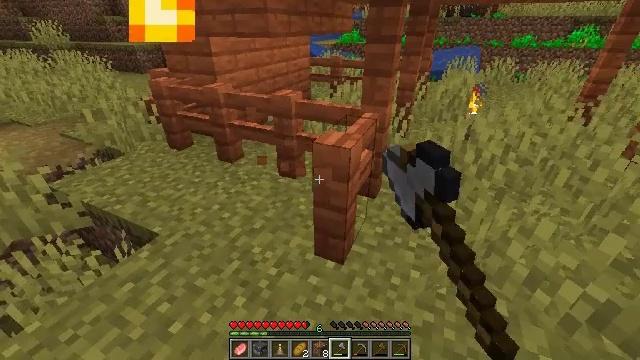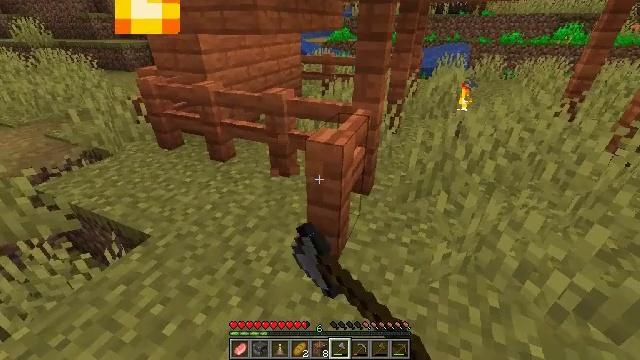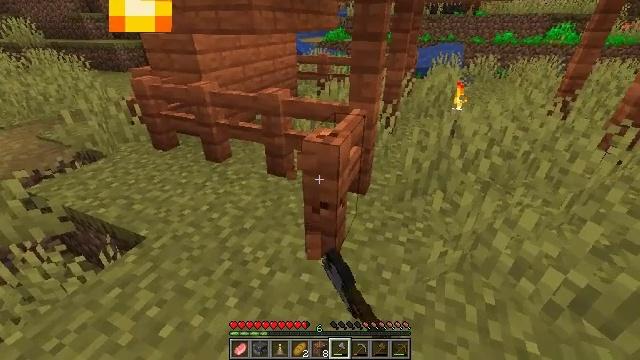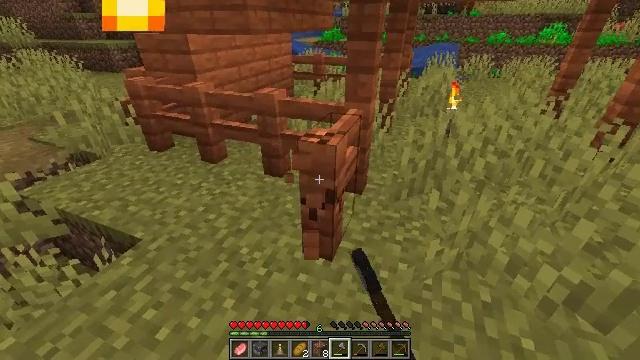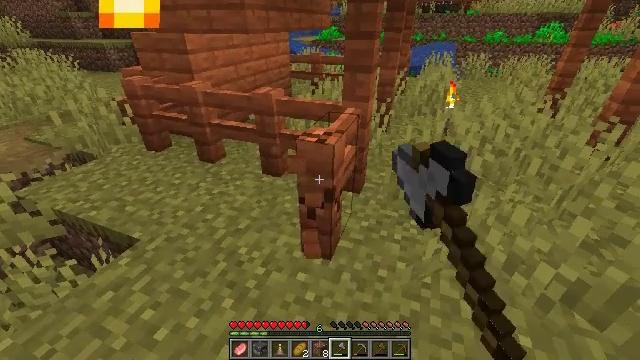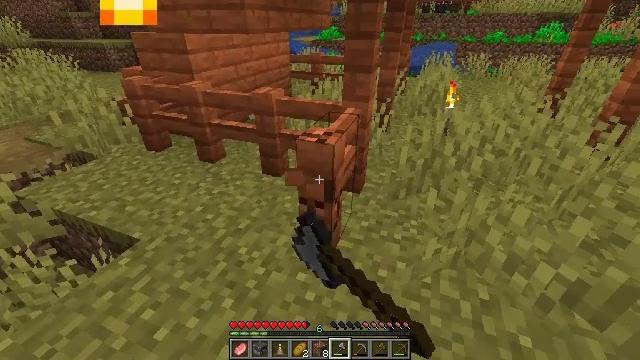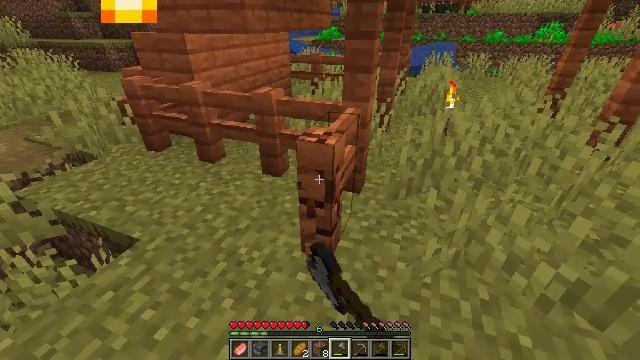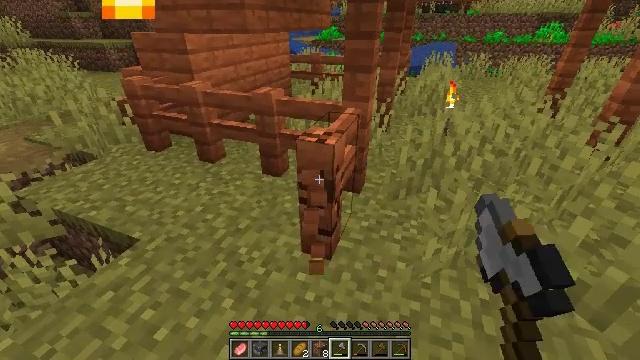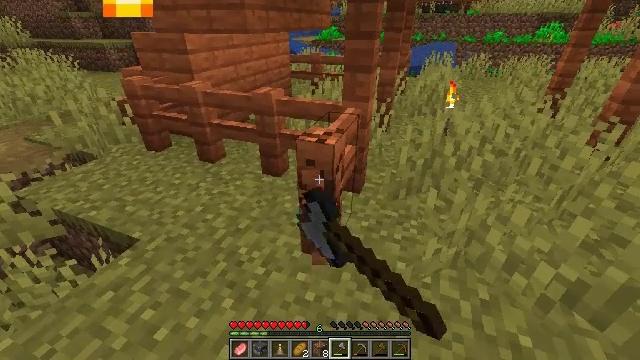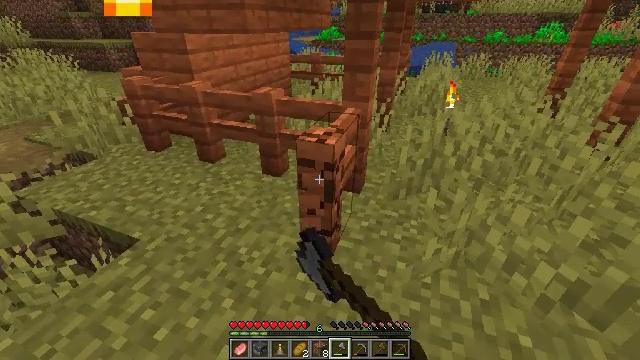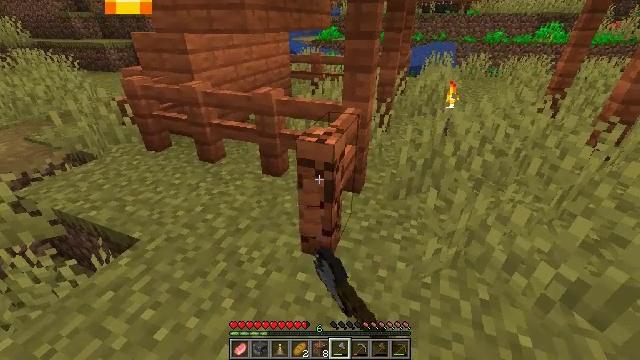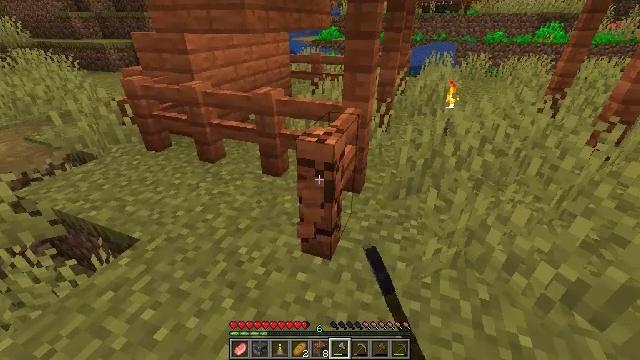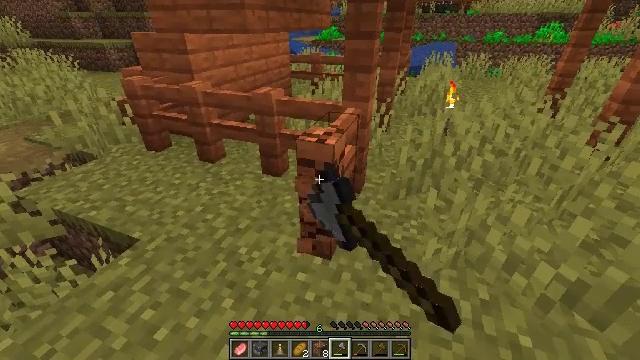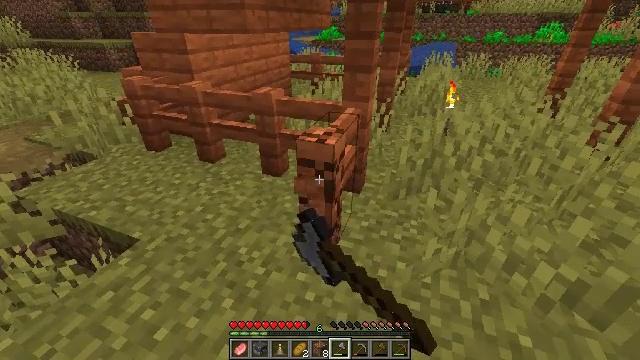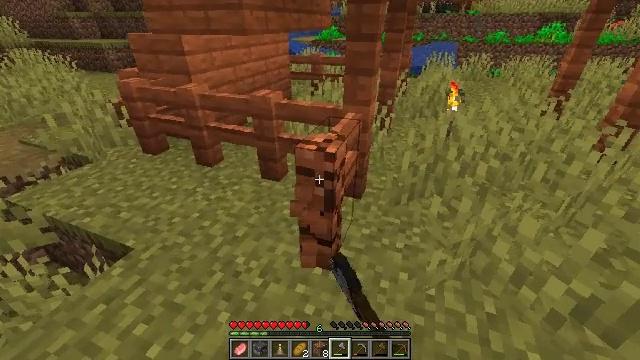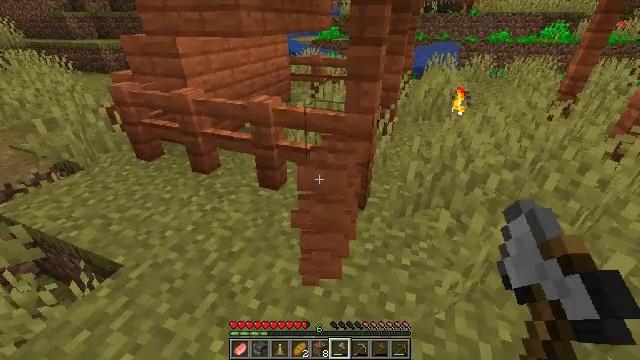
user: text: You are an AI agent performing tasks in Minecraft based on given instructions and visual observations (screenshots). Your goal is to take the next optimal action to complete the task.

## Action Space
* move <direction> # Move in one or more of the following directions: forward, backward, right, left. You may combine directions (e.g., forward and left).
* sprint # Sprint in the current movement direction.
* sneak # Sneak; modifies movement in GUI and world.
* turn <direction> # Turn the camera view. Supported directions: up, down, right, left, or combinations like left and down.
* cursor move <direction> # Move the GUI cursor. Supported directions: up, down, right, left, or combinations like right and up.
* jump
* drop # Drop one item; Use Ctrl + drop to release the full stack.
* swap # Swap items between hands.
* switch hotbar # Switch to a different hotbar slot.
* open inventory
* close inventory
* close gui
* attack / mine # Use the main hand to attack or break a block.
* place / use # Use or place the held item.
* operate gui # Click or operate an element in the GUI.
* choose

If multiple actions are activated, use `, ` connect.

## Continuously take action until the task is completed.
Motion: motion action
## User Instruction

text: Mine the acacia fence.
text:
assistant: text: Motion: turn right, attack / mine
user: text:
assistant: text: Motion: attack / mine
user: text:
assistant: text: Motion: attack / mine
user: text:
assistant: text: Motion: attack / mine
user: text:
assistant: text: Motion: attack / mine
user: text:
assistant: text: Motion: attack / mine
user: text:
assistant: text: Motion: attack / mine
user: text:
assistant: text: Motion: attack / mine
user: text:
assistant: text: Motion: attack / mine
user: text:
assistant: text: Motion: attack / mine
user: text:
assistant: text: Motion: attack / mine
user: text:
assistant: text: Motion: attack / mine
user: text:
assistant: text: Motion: attack / mine
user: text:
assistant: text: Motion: move forward, attack / mine
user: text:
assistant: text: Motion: move forward, attack / mine
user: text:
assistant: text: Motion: move forward, attack / mine
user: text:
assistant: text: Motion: move forward, turn right and down, attack / mine
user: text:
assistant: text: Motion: move forward, turn down, attack / mine
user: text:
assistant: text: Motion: move forward, attack / mine
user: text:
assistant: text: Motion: move forward and move right, attack / mine
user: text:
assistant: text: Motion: move forward and move right, turn down, attack / mine
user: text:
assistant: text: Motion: move forward and move right, attack / mine
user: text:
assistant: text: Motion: move forward
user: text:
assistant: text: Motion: move forward and move left, turn right and up
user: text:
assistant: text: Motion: move forward and move left, turn right and up
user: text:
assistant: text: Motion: move forward and move left, turn right and up
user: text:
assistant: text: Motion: move forward and move left, turn right and up
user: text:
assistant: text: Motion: move forward and move left, turn right and up
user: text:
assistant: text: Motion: move forward and move right, turn right and up
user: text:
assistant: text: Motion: move right, turn up